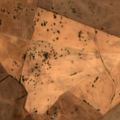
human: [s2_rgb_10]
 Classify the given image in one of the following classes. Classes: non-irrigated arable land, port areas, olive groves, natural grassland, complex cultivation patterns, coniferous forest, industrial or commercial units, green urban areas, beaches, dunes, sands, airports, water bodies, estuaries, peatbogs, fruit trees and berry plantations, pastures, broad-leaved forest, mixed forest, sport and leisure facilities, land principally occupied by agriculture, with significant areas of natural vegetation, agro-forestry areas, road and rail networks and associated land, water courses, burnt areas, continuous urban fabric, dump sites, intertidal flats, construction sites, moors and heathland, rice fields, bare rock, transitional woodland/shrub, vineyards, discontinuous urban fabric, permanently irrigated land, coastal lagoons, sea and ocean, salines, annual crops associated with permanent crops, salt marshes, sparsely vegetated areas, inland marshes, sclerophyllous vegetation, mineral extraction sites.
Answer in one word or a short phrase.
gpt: non-irrigated arable land